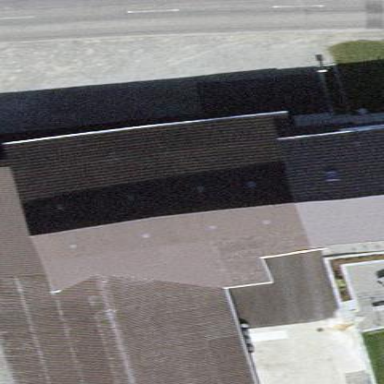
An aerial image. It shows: Building.